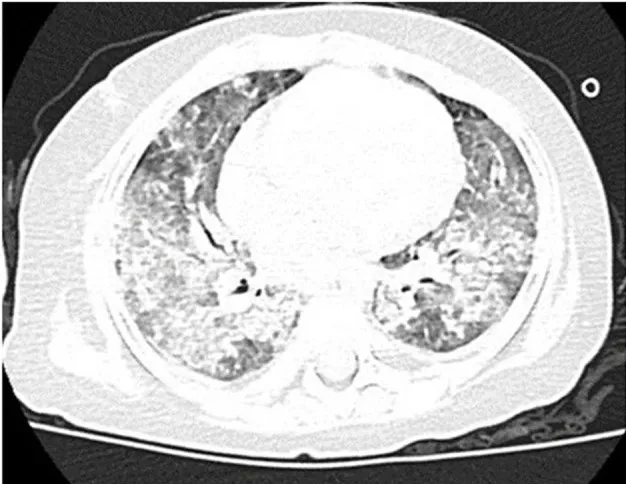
Clinical characteristics of our patient. Chest CT showed disclosed extensive progressive interstitial changes in both lungs on August 2016.
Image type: radiology (ct)